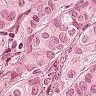
Metastatic tissue present: yes